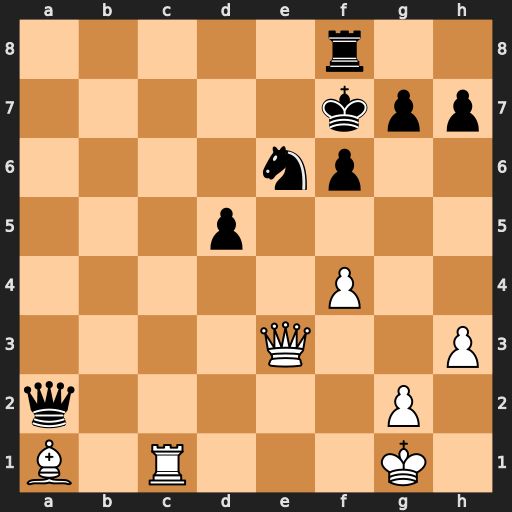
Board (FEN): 5r2/5kpp/4np2/3p4/5P2/4Q2P/q5P1/B1R3K1
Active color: w
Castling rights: -
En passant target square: -
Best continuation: f5 Ng5 Rc7+ Kg8 Rxg7+ Kh8 Bxf6 Rxf6 Rxg5